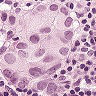
Metastatic tissue present: yes